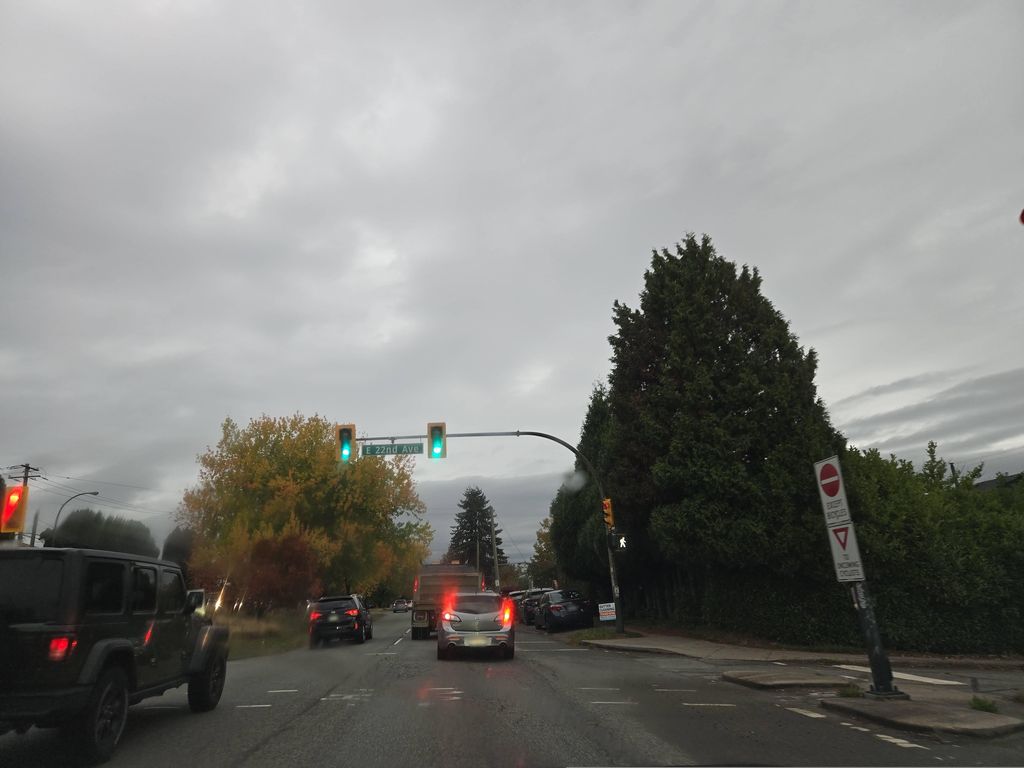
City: vancouver